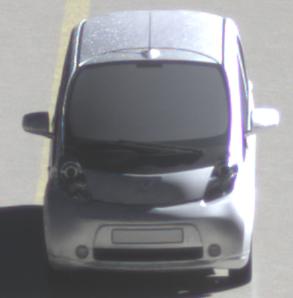
Make: Peugeot
Model: iOn
Detailed model: iOn
Model produced from: 2010/12
Model produced until: 2013/02
Doors: 5
Color: white
Road condition: wet road
Daytime: morning or afternoon
Contrast: high contrast